Question: I am working on a simple app where I sign up new users.
- I am using SLIM PHP framework with MySQL on apache local host
- I have a MySQL database with table called tbl_user. I have tested my SLIM implementation using CURL
- On Client side, I have three EditView fields named fname, email and password and a sign up button
- Its simple, when user click sign up button, the db connection should be made and new user should be added in database. Registration is simple w/o any checks. That I am going to implement once I resolve this issue.
Please help. I have searched a lot and could not resolve the errors.
I am getting following errors:
ERROR
This is my actual error now
01-27 08:42:14.981: D/URL read(6739): Slim Application Errorbody{margin:0;padding:30px;font:12px/1.5 Helvetica,Arial,Verdana,sans-serif;}h1{margin:0;font-size:48px;font-weight:normal;line-height:48px;}strong{display:inline-block;width:65px;}
# Slim Application Error
The application could not run because of the following error:
## Details:
error_log(/var/tmp/php.log) [function.error-log]: failed to open stream: No such file or directory C:\xampp\htdocs\api\index.php 105
## Stack Trace:
#0 [internal function]: Slim::handleErrors(2, 'error_log(/var/...', 'C:\xampp\htdocs...', 105, Array)
01-27 08:42:14.981: D/URL read(6739): #1 C:\xampp\htdocs\api\index.php(105): error_log('SQLSTATE[23000]...', 3, '/var/tmp/php.lo...')
01-27 08:42:14.981: D/URL read(6739): #2 [internal function]: register()
01-27 08:42:14.981: D/URL read(6739): #3 C:\xampp\htdocs\api\Slim\Route.php(392): call_user_func_array('register', Array)
01-27 08:42:14.981: D/URL read(6739): #4 C:\xampp\htdocs\api\Slim\Slim.php(1052): Slim_Route->dispatch()
01-27 08:42:14.981: D/URL read(6739): #5 C:\xampp\htdocs\api\index.php(26): Slim->run()
01-27 08:42:14.981: D/URL read(6739): #6 {main}
RegisterActivity.java(partial)
'''
class CreateNewUser extends AsyncTask<String, String, String> {
/**
* Before starting background thread Show Progress Dialog
* */
@Override
protected void onPreExecute() {
super.onPreExecute();
pDialog = new ProgressDialog(RegisterActivity.this);
pDialog.setMessage("Signing Up..");
pDialog.setIndeterminate(false);
pDialog.setCancelable(true);
pDialog.show();
}
/**
* Creating User
* */
protected String doInBackground(String... args) {
String fname = mUsername.getText().toString();
String email = mEmail.getText().toString();
String password = mPassword.getText().toString();
// Building Parameters
List<NameValuePair> params = new ArrayList<NameValuePair>();
params.add(new BasicNameValuePair("email", email));
params.add(new BasicNameValuePair("password", password));
params.add(new BasicNameValuePair("fname", fname));
// getting JSON Object
// Note that create user url accepts POST method
JSONObject json = jsonParser.makeHttpRequest(url_create_product,
"POST", params);
// check log cat from response
//Log.d("Create Response", json.toString());
// check for success tag
try {
int success = json.getInt(TAG_SUCCESS);
if (success == 1) {
// successfully created USER
Intent i = new Intent(getApplicationContext(), UserHome.class);
startActivity(i);
// closing this screen
// finish();
} else {
// failed to create USER
// Log.d("No Sign Up.", json.toString());
}
} catch(JSONException e){
// Log.e("log_tag", "Error parsing data "+e.toString());
// Log.e("log_tag", "Failed data was:\n" + TAG_SUCCESS);
}
return null;
}
/**
* After completing background task Dismiss the progress dialog
* **/
protected void onPostExecute(String file_url) {
// dismiss the dialog once done
pDialog.dismiss();
}
}
'''
jsonParser.java(partial)
'''
public JSONObject makeHttpRequest(String url, String method,
List<NameValuePair> params) {
// Making HTTP request
try {
// check for request method
if(method == "POST"){
// request method is POST
// defaultHttpClient
DefaultHttpClient httpClient = new DefaultHttpClient();
HttpPost httpPost = new HttpPost(url);
httpPost.setEntity(new UrlEncodedFormEntity(params));
HttpResponse httpResponse = httpClient.execute(httpPost);
HttpEntity httpEntity = httpResponse.getEntity();
is = httpEntity.getContent();
}else if(method == "GET"){
// request method is GET
DefaultHttpClient httpClient = new DefaultHttpClient();
String paramString = URLEncodedUtils.format(params, "utf-8");
url += "?" + paramString;
HttpGet httpGet = new HttpGet(url);
HttpResponse httpResponse = httpClient.execute(httpGet);
HttpEntity httpEntity = httpResponse.getEntity();
is = httpEntity.getContent();
}
} catch (UnsupportedEncodingException e) {
e.printStackTrace();
} catch (ClientProtocolException e) {
e.printStackTrace();
} catch (IOException e) {
e.printStackTrace();
}
try {
BufferedReader reader = new BufferedReader(new InputStreamReader(
is, "iso-8859-1"), 8);
StringBuilder sb = new StringBuilder();
String line = null;
while ((line = reader.readLine()) != null) {
sb.append(line + "\n");
}
is.close();
json = sb.toString();
} catch (Exception e) {
Log.e("Buffer Error", "Error converting result " + e.toString());
}
// try parse the string to a JSON object
try {
jObj = new JSONObject(json);
} catch (JSONException e) {
Log.e("JSON Parser", "Error parsing data " + e.toString());
}
// return JSON String
return jObj;
}
'''
SLIM :index.php
'''
<?php
session_start();
require 'Slim/Slim.php';
$app = new Slim();
$app->post('/login', 'login');
$app->post('/register', 'register');
$app->response()->header('Content-Type', 'application/json');
$app->get('/users', 'getUsers');
$app->get('/users/:id', 'getUser');
$app->get('/users/search/:query', 'findByName');
$app->post('/users', 'addUser');
$app->put('/users/:id', 'updateUser');
$app->delete('/users/:id', 'deleteUser');
$app->get('/gametype', 'getgameType');
$app->run();
// AUTHENTICATION START
function login() {
$request = Slim::getInstance()->request();
$user = json_decode($request->getBody());
$email= $user->email;
$password= $user->password;
// echo $email;
// echo $password;
if(!empty($email)&&!empty($password))
{
$sql="SELECT email, fname, role FROM tbl_user WHERE email='$email' and password='$password'";
$db = getConnection();
try {
$result=$db->query($sql);
if (!$result) { // add this check.
die('Invalid query: ' . mysql_error());
}
$row["user"]= $result->fetchAll(PDO::FETCH_OBJ);
$db=null;
echo json_encode($row);
} catch(PDOException $e) {
error_log($e->getMessage(), 3, '/var/tmp/php.log');
echo '{"error":{"text":'. $e->getMessage() .'}}';
}
}
}
// AUTHENTICATION END
//$$$$$$$$$$$$$$$$$$$$$$$$$$$$$$$$$$$$$$$$$$$$$$$$$$$$$$$$$$$$$$
// Register START
function register() {
$request = Slim::getInstance()->request();
$user = json_decode($request->getBody());
$sql = "INSERT INTO tbl_user (email, password, fname) VALUES (:email, :password, :fname)";
try {
$db = getConnection();
$stmt = $db->prepare($sql);
$stmt->bindParam("fname", $user->fname);
$stmt->bindParam("password", $user->password);
$stmt->bindParam("email", $user->email);
$stmt->execute();
$user->id = $db->lastInsertId();
$db = null;
print('{"success":1}');
} catch(PDOException $e) {
error_log($e->getMessage(), 3, '/var/tmp/php.log');
echo '{"error":{"text":'. $e->getMessage() .'}}';
}
}
// Register END
'''
Behavior of APP: After clickng signup buttom...app gets stuck here and crashes as "Unfortunately, yourapp has stopped."..

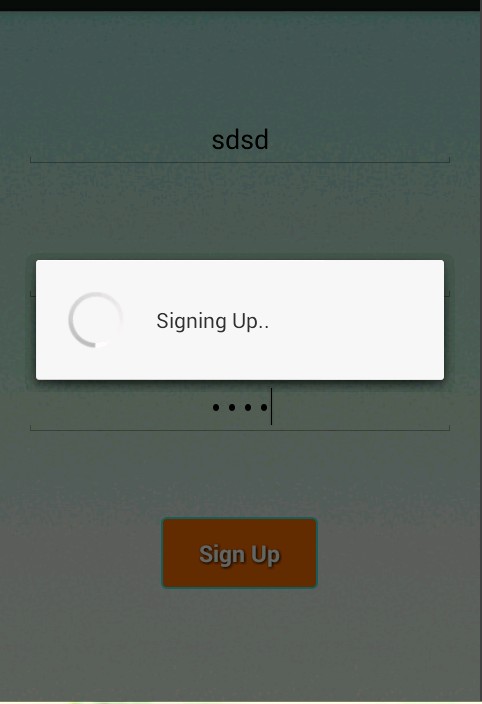
Answer: When the Slim response object is first created, <URL> of "text/html".
Maybe in your register() method, you should do something like:
'''
function register()
{
$request = Slim::getInstance()->request();
$response = Slim::getInstance()->response();
$response['Content-Type'] = 'application/json; charset=utf-8';
/* rest of your function here*/
}
'''